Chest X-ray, PA view. Patient: 12 years old, sex F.
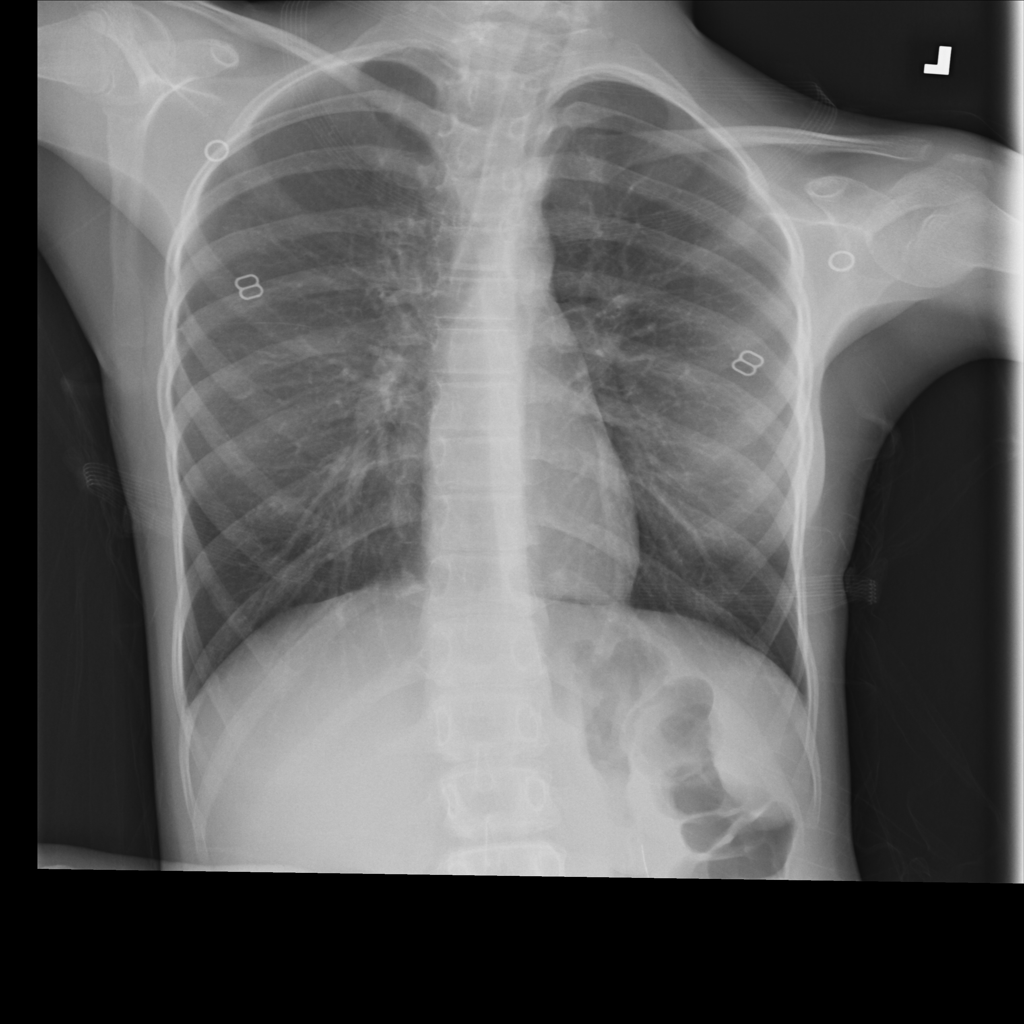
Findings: No Finding